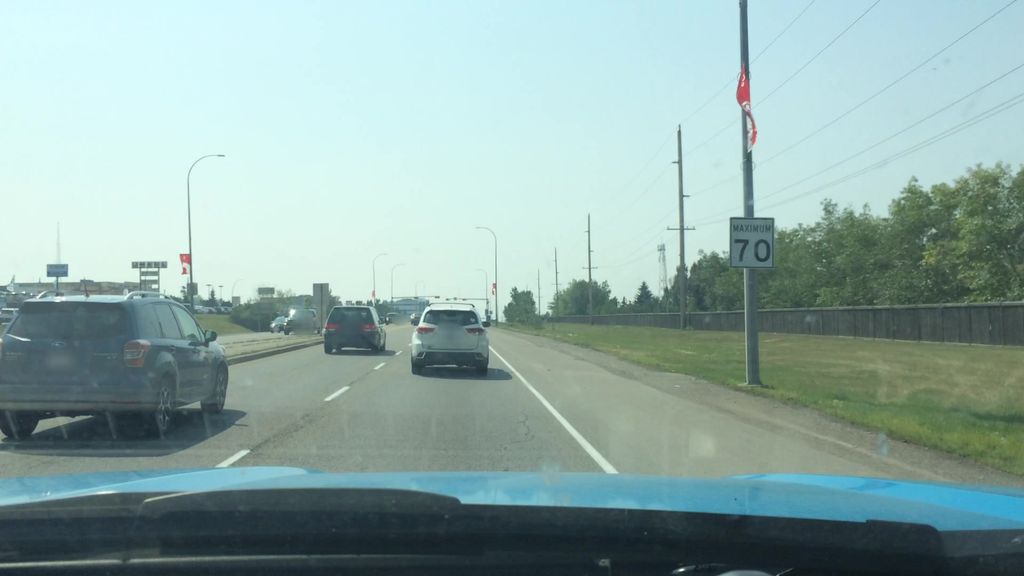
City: calgary